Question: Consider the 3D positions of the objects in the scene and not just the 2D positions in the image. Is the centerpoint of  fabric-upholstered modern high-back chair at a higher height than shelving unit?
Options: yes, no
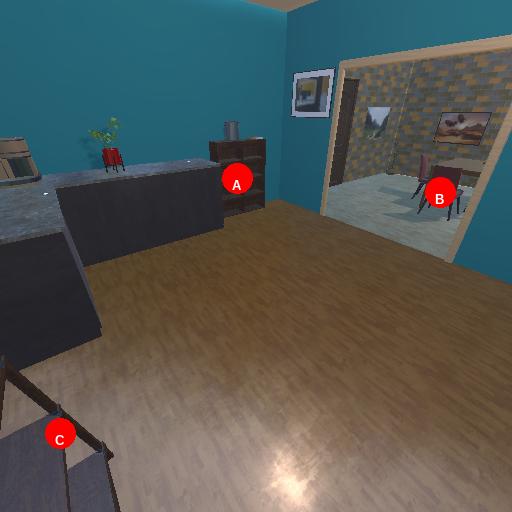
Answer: yes